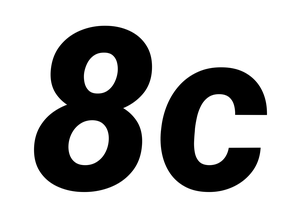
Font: Roboto-Italic_ExtraBold_Italic